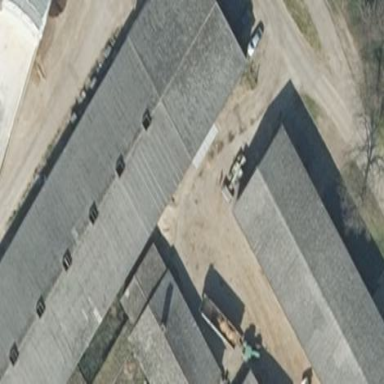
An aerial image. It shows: Gabled farm auxiliary building with grey roof oriented along certain direction.